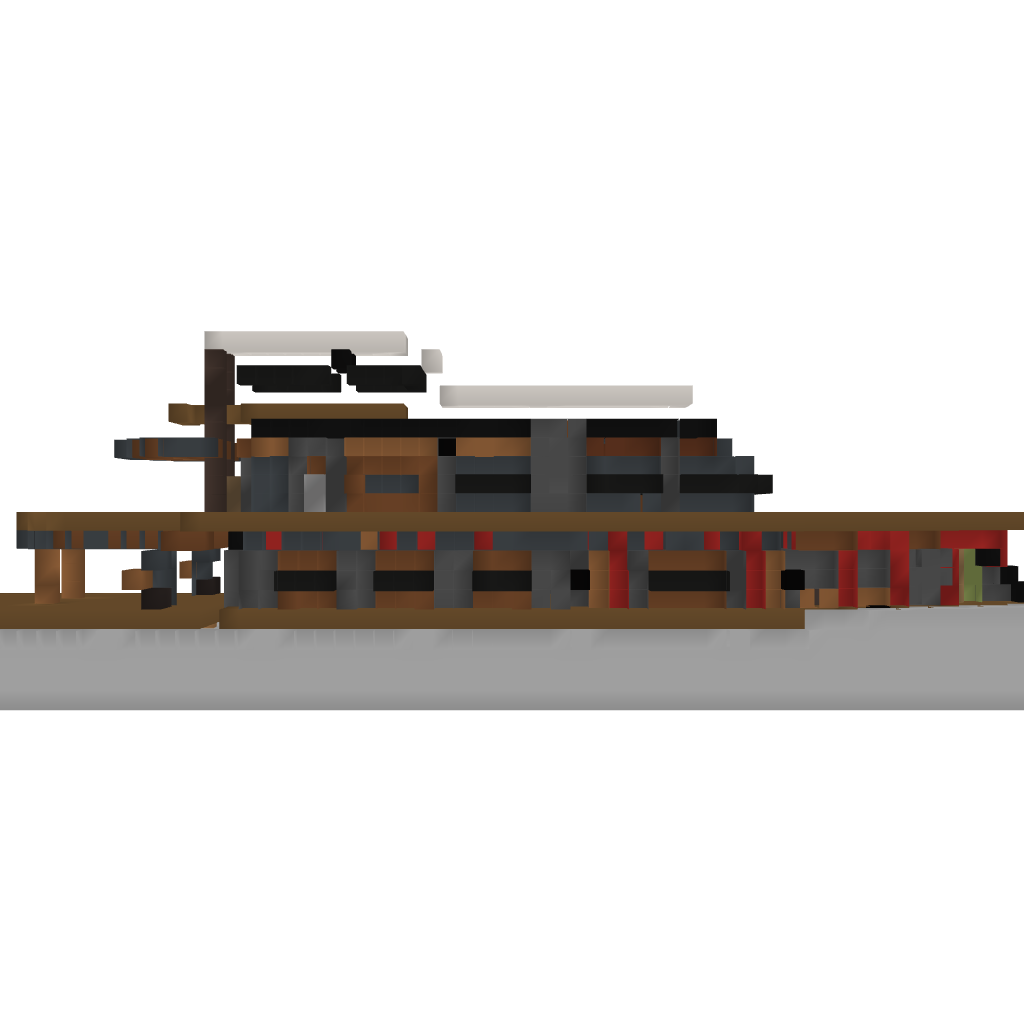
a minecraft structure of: Yatch (w/ water)